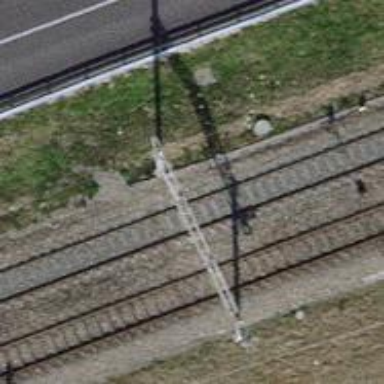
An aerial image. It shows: Power pole.